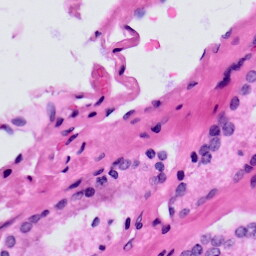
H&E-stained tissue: Prostate